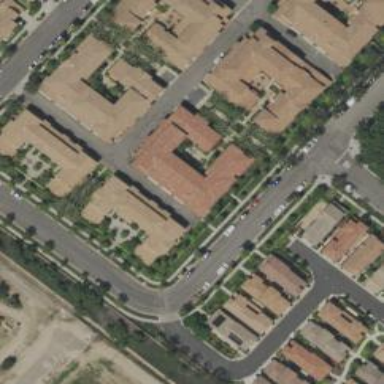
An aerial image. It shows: Apartments building with pyramidal roof.